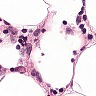
Metastatic tissue present: no